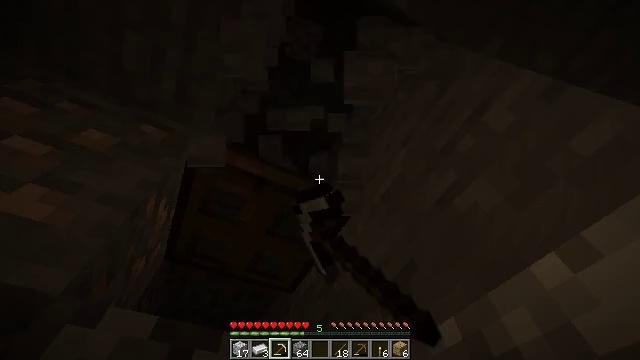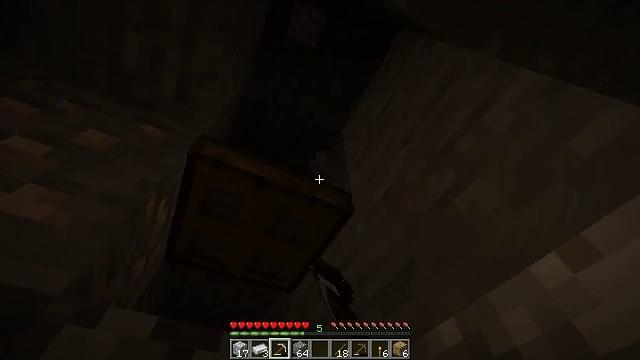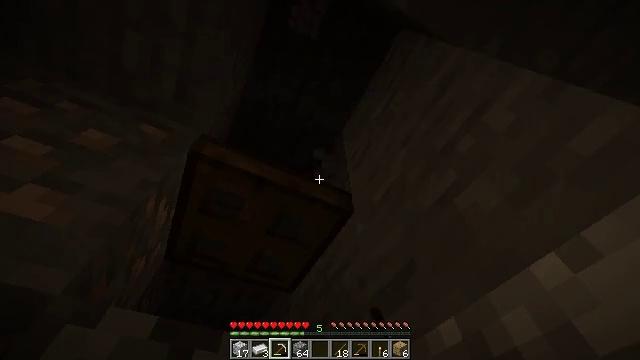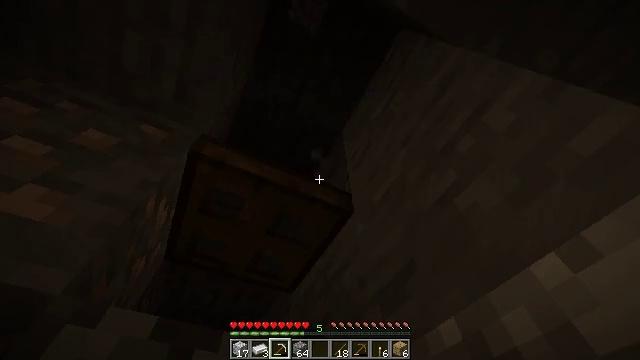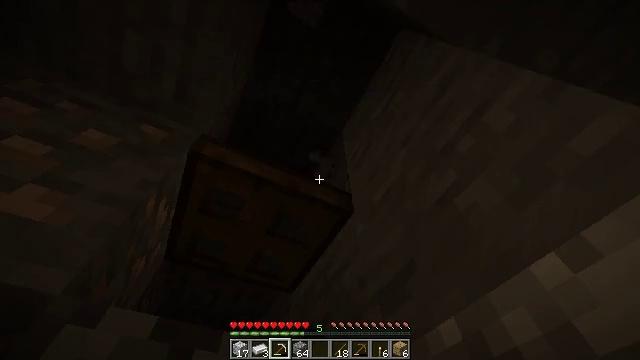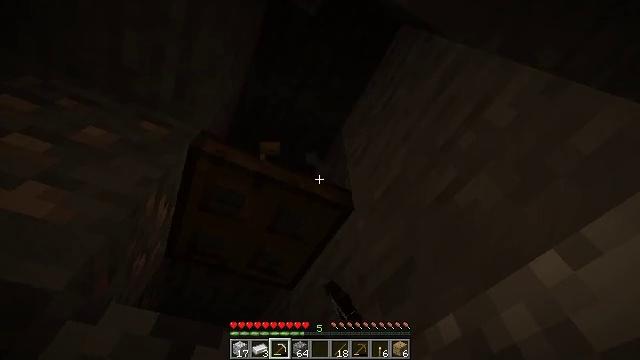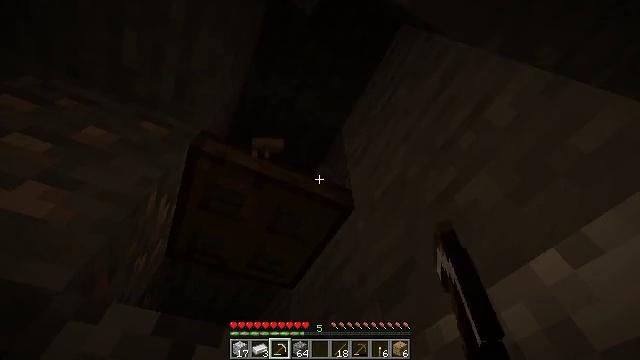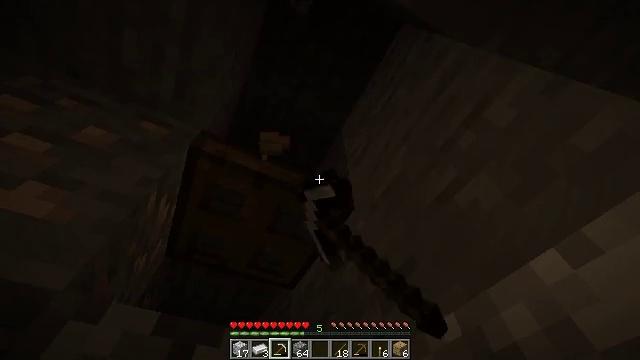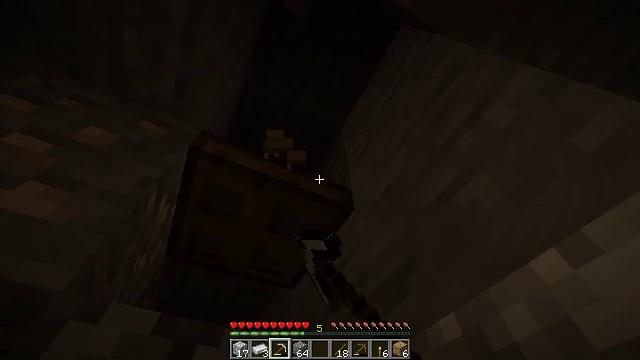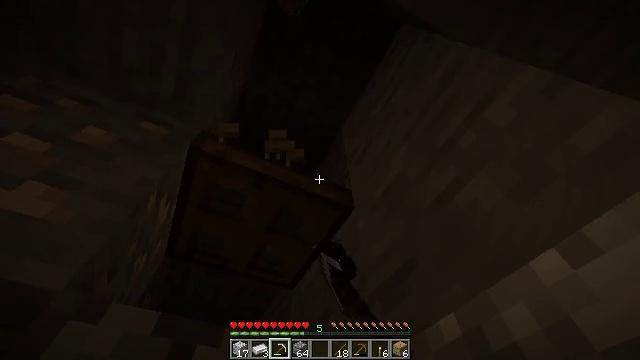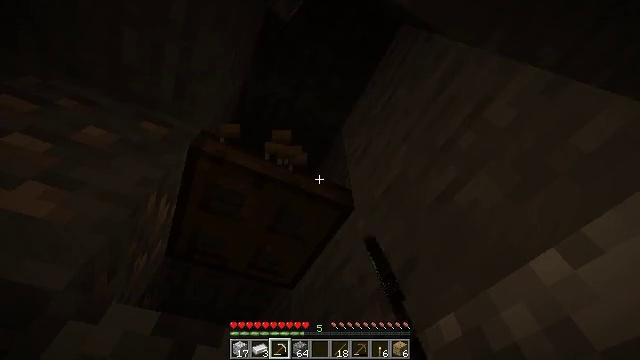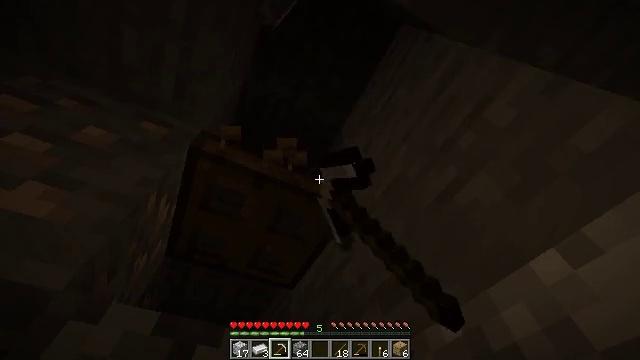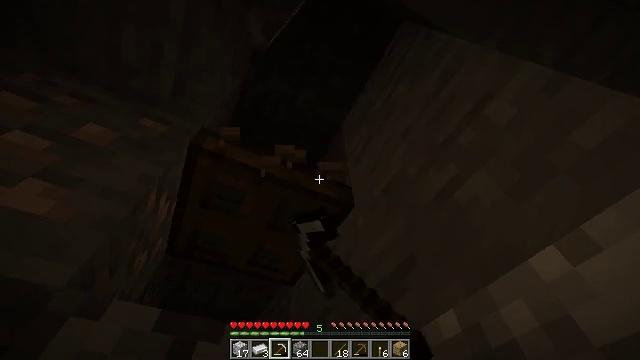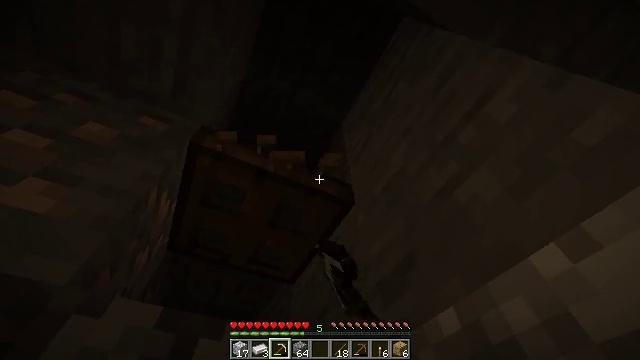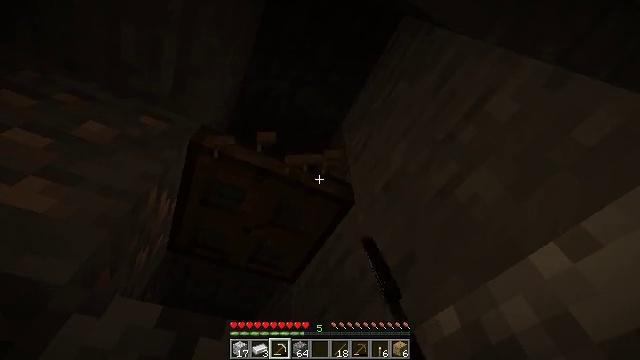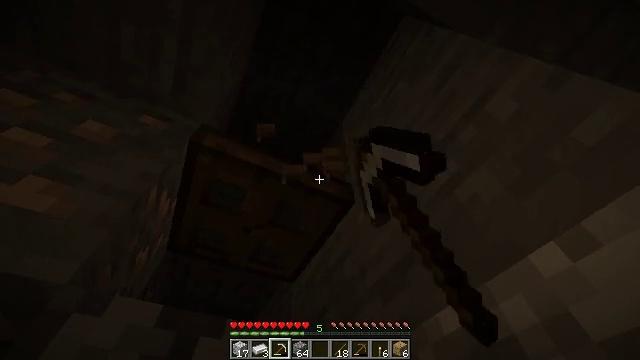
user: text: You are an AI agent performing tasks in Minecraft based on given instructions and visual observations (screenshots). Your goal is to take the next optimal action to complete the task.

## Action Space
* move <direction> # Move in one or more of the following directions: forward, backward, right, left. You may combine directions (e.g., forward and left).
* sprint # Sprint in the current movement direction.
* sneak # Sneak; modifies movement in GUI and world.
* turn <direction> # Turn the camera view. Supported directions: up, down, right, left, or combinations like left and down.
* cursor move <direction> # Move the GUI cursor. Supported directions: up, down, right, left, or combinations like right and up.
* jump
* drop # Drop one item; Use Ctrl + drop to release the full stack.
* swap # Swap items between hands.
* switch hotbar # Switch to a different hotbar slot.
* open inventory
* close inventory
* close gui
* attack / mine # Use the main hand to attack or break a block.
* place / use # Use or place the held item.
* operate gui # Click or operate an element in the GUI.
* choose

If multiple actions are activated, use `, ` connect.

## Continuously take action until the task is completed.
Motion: motion action
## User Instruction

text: Get the oak trapdoor back into your inventory.
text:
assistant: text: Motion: attack / mine
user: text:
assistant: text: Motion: attack / mine
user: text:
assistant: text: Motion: attack / mine
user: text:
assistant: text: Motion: attack / mine
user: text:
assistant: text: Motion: attack / mine
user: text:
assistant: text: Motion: attack / mine
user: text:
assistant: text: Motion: attack / mine
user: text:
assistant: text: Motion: attack / mine
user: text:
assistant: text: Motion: attack / mine
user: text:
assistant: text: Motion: attack / mine
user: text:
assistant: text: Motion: attack / mine
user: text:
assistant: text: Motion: attack / mine
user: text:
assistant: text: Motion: attack / mine
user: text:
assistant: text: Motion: attack / mine
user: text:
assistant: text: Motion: attack / mine
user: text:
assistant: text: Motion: attack / mine
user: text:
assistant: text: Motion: attack / mine
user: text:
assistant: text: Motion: attack / mine
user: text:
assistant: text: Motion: turn down, attack / mine
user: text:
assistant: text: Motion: turn left and down, attack / mine
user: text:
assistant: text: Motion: turn left and down, attack / mine
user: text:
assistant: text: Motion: attack / mine
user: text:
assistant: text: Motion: attack / mine
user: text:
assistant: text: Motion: attack / mine
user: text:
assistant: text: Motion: attack / mine
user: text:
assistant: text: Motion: attack / mine
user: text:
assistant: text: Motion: attack / mine
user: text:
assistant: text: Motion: attack / mine
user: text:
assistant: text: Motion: attack / mine
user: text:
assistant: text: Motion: attack / mine